三年级 · 度量几何学
计算下面各图形的面积。
(1)

(2)

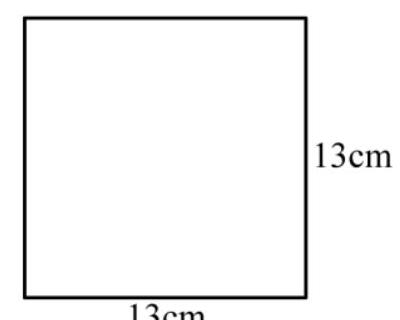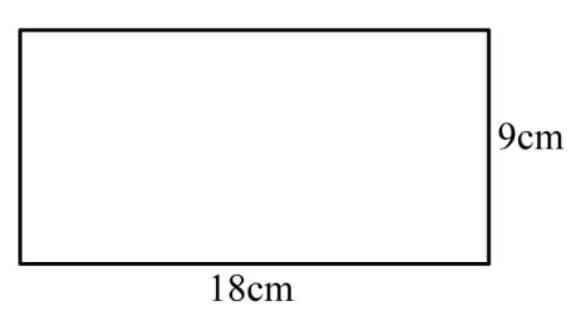
答案: (1) $169 \mathrm{~cm}^{2} ;$
(2) $162 \mathrm{dm}^{2}$

【分析】 (1) 根据正方形的面积 $=$ 边长 $\times$ 边长, 代入数据计算即可;

(2) 根据长方形的面积 $=$ 长 $\times$ 宽, 代入数据计算即可。

【详解】 (1) $13 \times 13=169\left(\mathrm{~cm}^{2}\right)$

(2) $18 \times 9=162\left(\mathrm{dm}^{2}\right)$